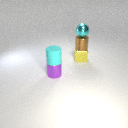
small brown metal cylinder to the right of small cyan rubber cylinder